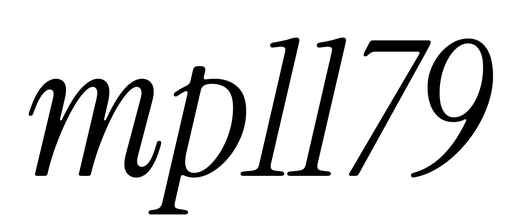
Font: InstrumentSerif-Italic